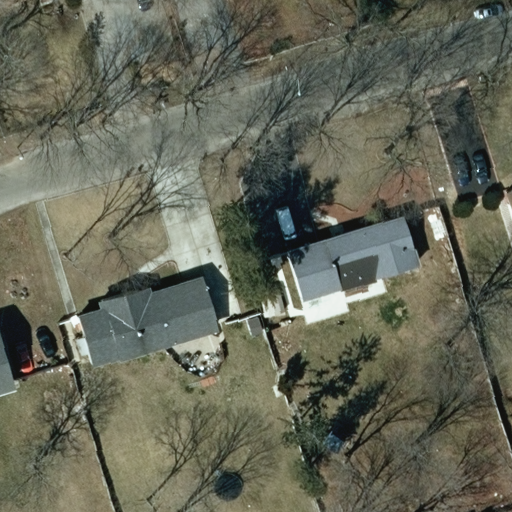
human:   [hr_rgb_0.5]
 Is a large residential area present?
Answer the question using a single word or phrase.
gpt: yes

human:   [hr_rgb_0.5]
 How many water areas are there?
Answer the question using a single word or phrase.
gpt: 0

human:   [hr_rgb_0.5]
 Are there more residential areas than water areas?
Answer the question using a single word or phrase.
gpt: yes

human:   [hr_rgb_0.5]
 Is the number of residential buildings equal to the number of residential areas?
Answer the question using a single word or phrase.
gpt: no

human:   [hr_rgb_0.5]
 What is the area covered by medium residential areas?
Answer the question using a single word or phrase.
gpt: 0m2

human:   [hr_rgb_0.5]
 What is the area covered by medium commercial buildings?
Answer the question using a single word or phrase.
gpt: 0m2

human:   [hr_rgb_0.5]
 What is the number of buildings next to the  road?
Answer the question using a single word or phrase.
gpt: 5

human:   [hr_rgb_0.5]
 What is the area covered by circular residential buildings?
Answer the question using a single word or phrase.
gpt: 0m2

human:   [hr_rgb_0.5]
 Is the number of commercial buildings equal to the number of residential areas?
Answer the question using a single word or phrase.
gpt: no

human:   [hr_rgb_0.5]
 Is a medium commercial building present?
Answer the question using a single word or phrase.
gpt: no

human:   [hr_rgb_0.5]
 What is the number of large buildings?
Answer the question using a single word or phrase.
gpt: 0

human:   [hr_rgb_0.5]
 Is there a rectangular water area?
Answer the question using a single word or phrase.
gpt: no

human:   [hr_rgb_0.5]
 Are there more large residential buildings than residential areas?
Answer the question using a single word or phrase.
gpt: no

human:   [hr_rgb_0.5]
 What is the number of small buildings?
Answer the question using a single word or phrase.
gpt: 1

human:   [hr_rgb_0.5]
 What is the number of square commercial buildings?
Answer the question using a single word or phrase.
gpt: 0

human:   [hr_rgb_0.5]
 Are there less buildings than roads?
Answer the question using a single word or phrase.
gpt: no

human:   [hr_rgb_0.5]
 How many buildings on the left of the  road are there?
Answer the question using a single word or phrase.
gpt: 3

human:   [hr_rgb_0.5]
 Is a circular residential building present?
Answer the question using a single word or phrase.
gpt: no

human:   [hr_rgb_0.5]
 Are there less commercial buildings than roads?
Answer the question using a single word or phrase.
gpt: yes

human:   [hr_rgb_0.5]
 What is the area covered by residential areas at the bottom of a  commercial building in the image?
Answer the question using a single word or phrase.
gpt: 0m2

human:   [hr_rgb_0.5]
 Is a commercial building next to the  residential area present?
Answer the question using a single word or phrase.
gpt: no

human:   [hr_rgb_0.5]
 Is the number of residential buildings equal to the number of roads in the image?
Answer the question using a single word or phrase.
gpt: no

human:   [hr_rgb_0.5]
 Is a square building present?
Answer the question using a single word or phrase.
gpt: no

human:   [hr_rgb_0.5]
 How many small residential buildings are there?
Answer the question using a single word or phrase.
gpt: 1

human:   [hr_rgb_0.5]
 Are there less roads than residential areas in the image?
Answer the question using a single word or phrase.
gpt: no

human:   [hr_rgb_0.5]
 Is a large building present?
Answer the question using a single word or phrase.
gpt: no

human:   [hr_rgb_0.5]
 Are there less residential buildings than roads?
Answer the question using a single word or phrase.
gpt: no

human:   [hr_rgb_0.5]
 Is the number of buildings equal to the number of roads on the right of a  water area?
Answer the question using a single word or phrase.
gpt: no

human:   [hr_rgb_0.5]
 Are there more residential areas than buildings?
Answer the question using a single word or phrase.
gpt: no

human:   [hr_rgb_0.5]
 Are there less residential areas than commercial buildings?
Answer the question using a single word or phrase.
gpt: no

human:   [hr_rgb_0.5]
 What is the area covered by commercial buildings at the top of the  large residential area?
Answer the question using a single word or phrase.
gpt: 0m2

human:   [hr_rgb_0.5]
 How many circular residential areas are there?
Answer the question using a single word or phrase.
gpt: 0

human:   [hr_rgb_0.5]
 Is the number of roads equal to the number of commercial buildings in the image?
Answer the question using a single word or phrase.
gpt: no

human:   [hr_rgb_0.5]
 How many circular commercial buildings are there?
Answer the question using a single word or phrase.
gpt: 0

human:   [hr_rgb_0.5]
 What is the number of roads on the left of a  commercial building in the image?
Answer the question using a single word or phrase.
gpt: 0

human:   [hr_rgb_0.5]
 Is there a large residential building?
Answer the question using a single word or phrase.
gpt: no